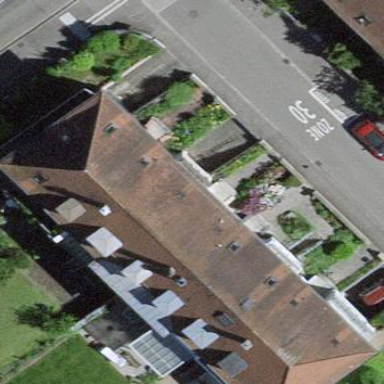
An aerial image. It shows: Terrace building.